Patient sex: F
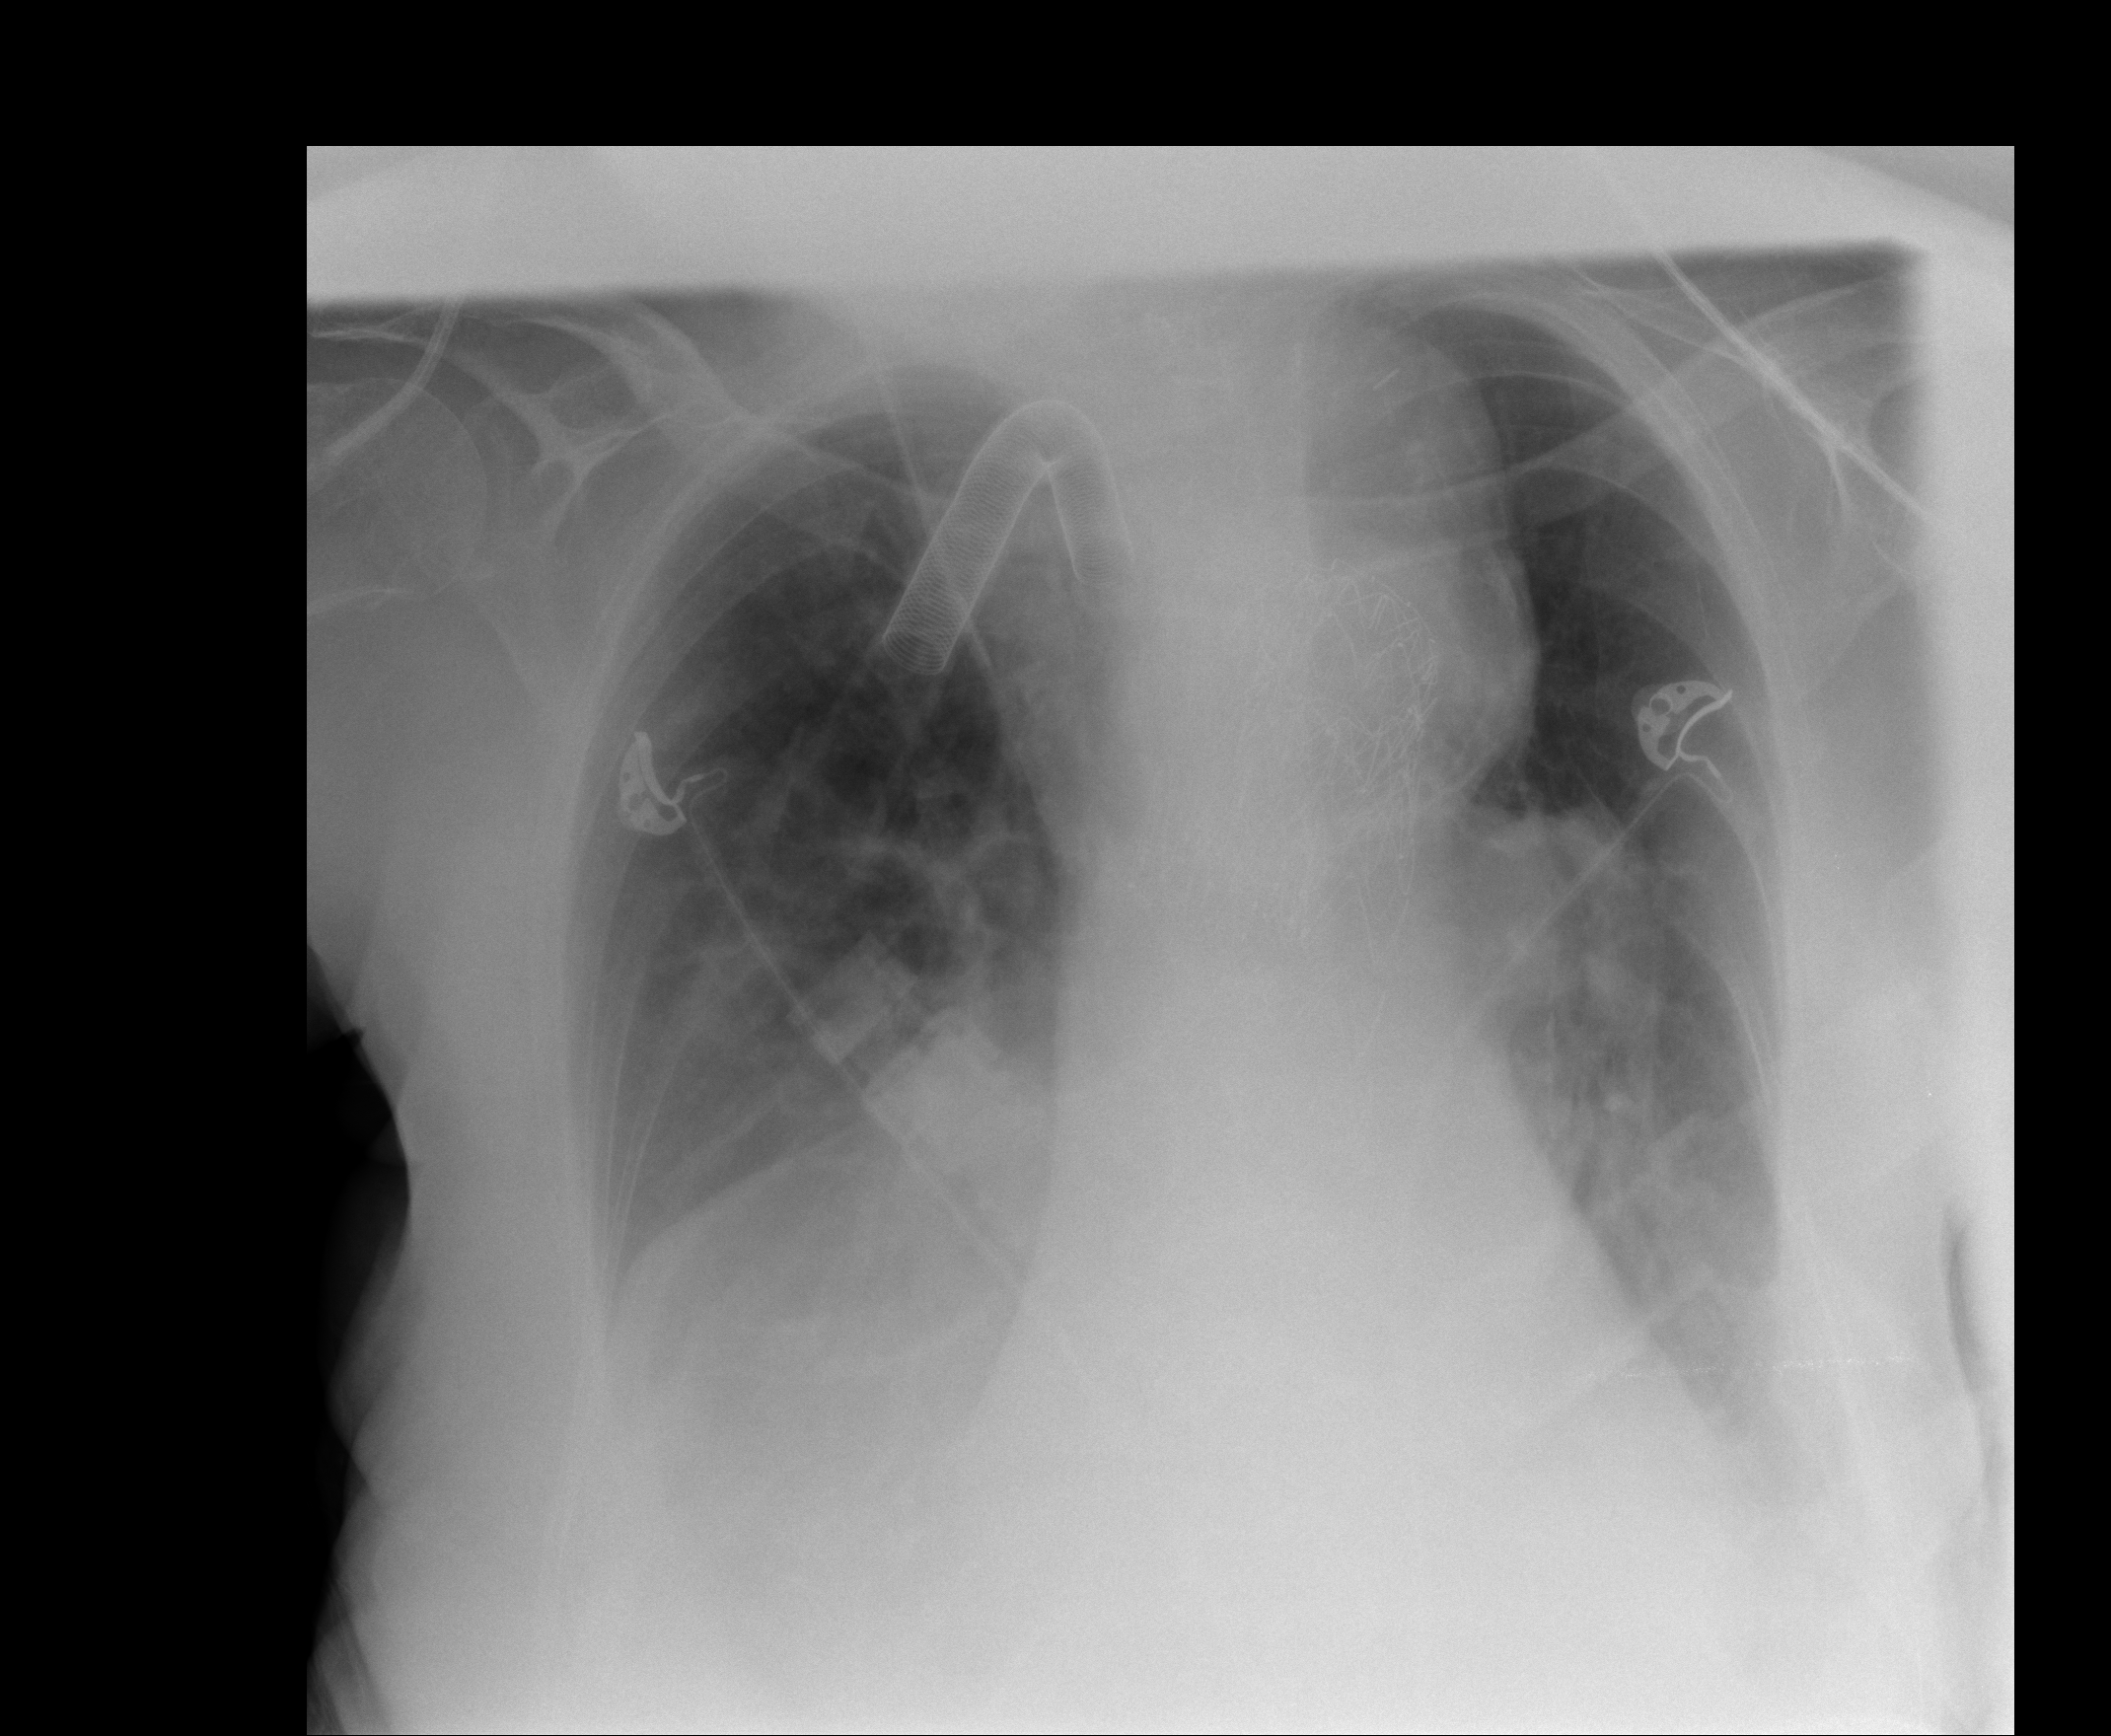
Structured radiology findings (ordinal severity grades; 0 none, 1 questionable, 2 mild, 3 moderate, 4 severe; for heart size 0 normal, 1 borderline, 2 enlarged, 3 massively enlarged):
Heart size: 1
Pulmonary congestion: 2
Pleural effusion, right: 2
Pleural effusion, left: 2
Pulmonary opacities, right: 1
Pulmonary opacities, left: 2
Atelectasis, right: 2
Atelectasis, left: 2